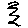
Label: zigzag